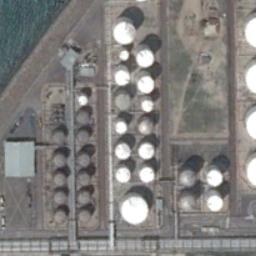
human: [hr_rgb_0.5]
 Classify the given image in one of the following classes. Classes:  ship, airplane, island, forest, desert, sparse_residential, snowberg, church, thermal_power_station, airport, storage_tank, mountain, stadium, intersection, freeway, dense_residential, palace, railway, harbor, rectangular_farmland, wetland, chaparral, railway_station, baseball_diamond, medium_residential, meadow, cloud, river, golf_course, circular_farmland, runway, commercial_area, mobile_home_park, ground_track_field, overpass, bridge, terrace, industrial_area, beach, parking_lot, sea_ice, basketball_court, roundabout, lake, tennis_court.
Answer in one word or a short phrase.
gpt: storage_tank